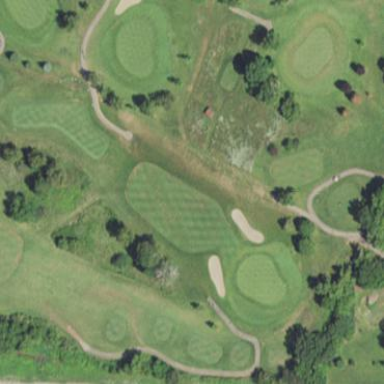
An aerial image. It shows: Area of rough grass used for golf.